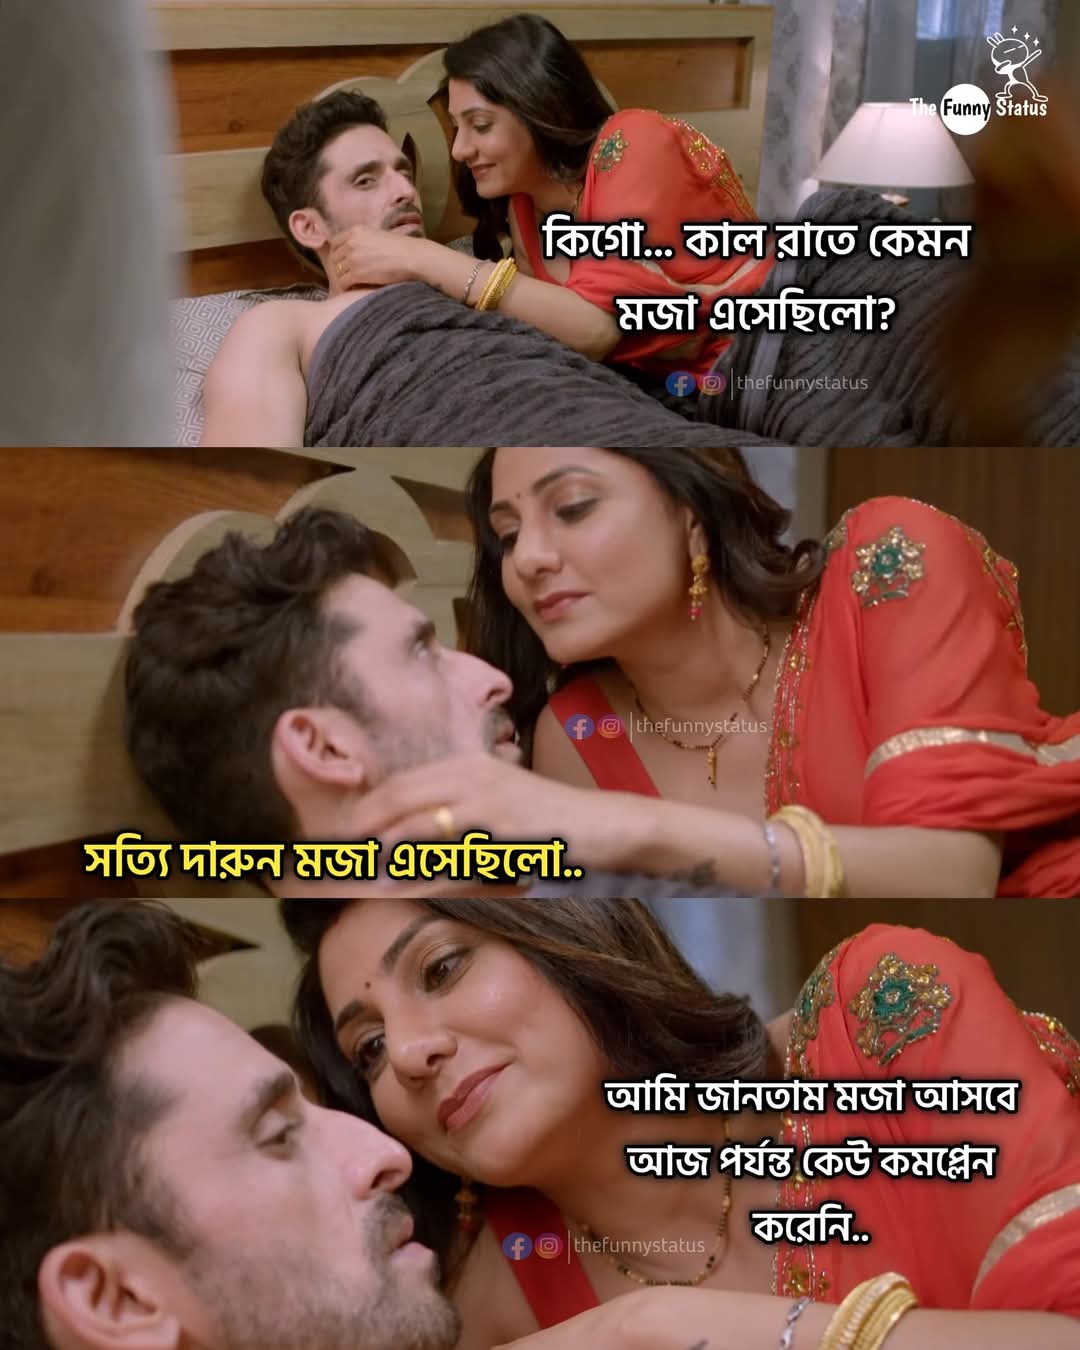
Text: কিগো... কাল রাতে কেমন মজা এসেছিলো?
সত্যি দারুন মজা এসেছিলো..
আমি জানতাম মজা আসবে আজ পর্যন্ত কেউ কমপ্লেন করেনি..
Label: Non Hate